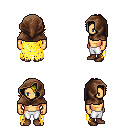
a pixel art fantasy rpg character, male body template, human, tanned skin, yellow tattered cape, white pants, blonde swoop hairstyle, cloth hood, brown shoes, four views (front, back, left, right), 2x2 character sprite sheet, small pixel art, hard edges, no anti-aliasing